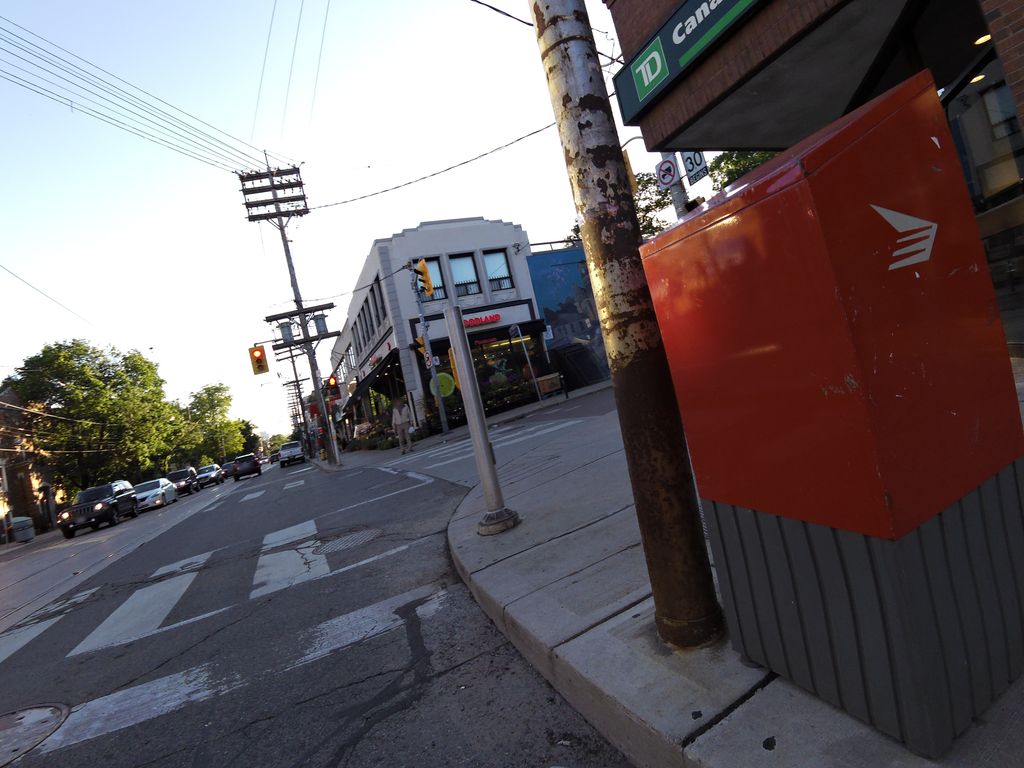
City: toronto